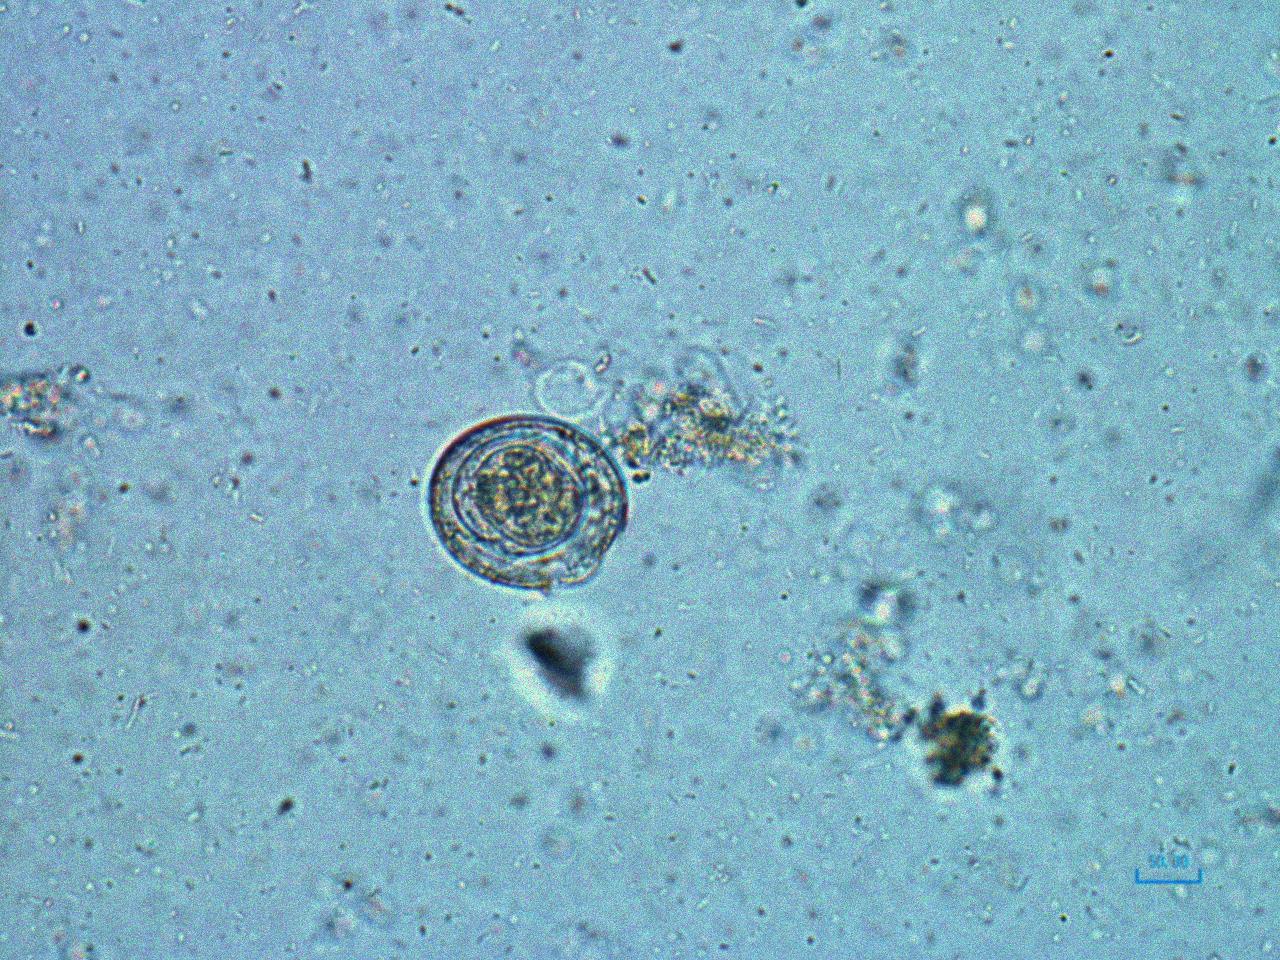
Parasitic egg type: Hymenolepis nana